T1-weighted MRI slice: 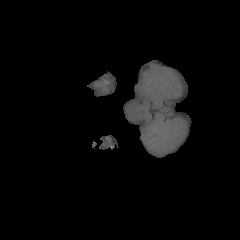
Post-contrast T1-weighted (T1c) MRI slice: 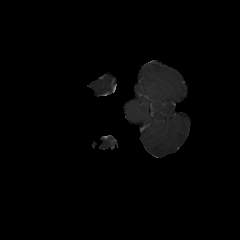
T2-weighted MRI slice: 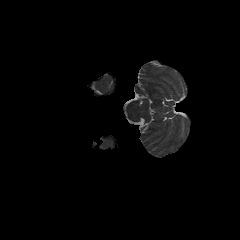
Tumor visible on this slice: no